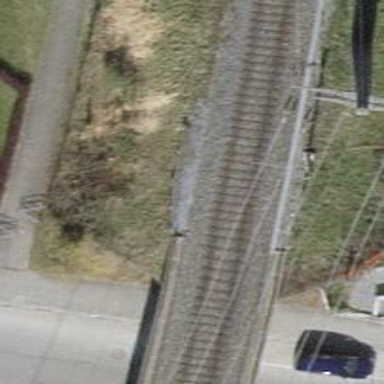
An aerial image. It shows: Bridge with electrified rail tracks and contact line.